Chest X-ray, AP view. Patient: 45 years old, sex F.
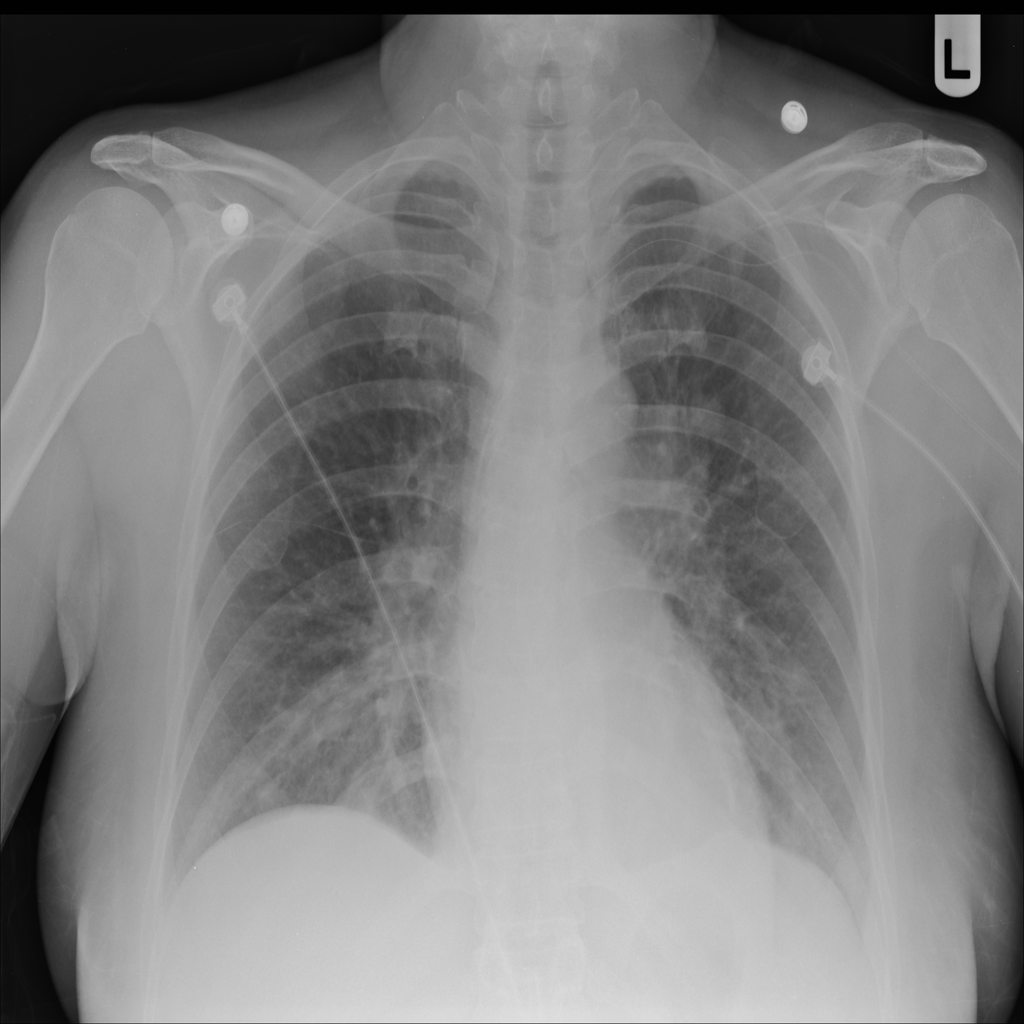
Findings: No Finding